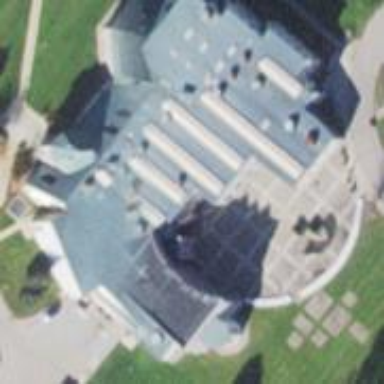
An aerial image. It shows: Gabled roof building that serves as theatre.